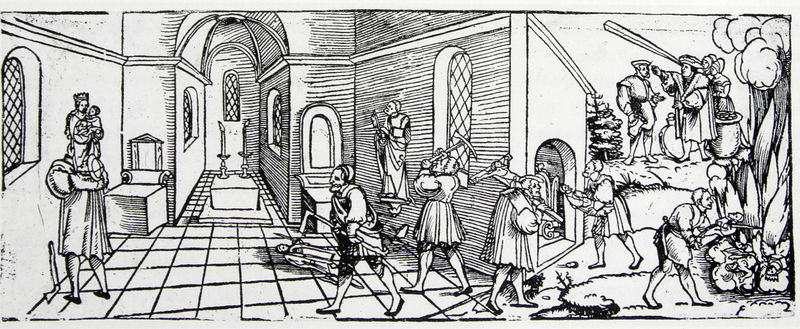
Titel: "Klagred der armen verfolgten Götzen"
Künstler: Erhard Schön
Standort: Nürnberg
Institution: Germanisches Nationalmuseum
Schlagwörter: feuer, weiß, frauen, menschen, ausschnitt, fenster, grau, männer, schwarz, szene, tür, zeichnung, haus, architektur, innenraum, kirche, rauch, boden, blatt, arbeit, bauern, statue, holzschnitt, perspektive, grafik, graphik, linien, figuren, brand, gewalt, krieg, zerstörung, könig, karikatur, kerze, bett, kerzen, flucht, gewölbe, burg, kreuz, flammen, geld, druck, holzstich, radierung, stich, künstler, fliesen, knüppel, schwarzweiß, fliese, kacheln, statuette, ritter, altar, kerzenständer, kerzenhalter, kalotte, skulpturen, handwerker, säge, werkstatt, werkzeug, rippengewölbe, mittelalter, apsis, kapelle, kruzifix, luther, fernrohr, armbrust, heilige, einrichtung, maria, madonna, beil, hacke, maurer, schwrz, kirchenbau, altäre, plündern, plünderung, reformation, erzählung, pickel, werkzeuge, marienstatue, verbrennen, bildersturm, martin luther, brandschatzen, zimmerleute, wegtragen, ausräumen, bilderstürmer